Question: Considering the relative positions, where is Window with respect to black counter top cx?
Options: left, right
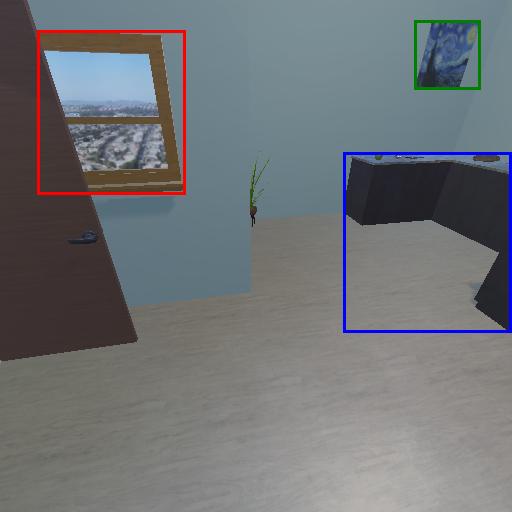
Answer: left